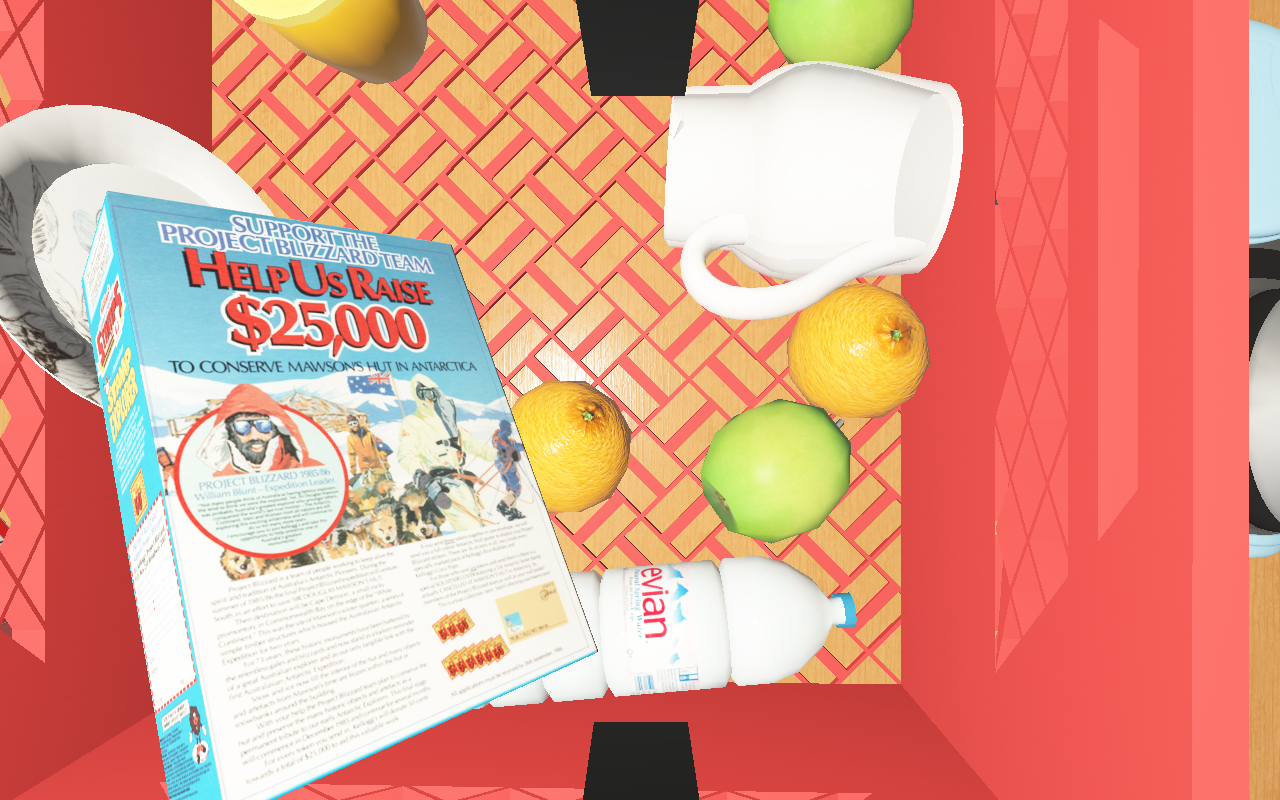
Objects in the scene:
water bottle
orange
orange
spoon
plate
glass
wineglass
jam jar
cereal box
biscuit box